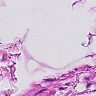
Metastatic tissue present: no